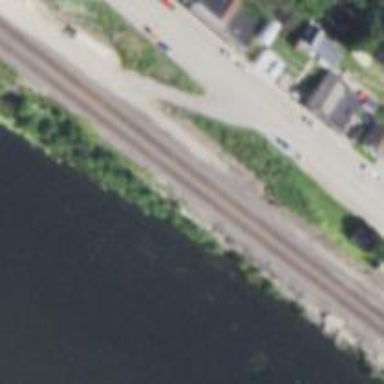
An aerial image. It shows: Railway track.